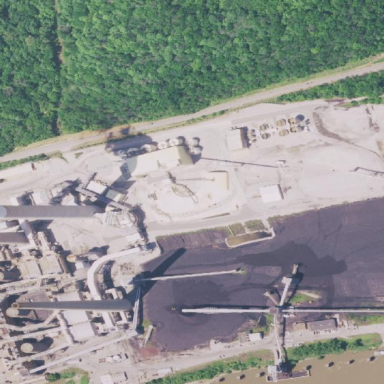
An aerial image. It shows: Plant powered by coal.